Question: I have a button defined in my xaml as
'''
<Button BorderBrush="Transparent" Click="Menu_Btn" Margin="71,584,0,-2" Height="36" Width="38" Padding="0">
<Image Source="Assets/menu.png" Stretch="UniformToFill" Height="36" Width="38"/>
</Button>
'''
As can be seen, I have specifically set the height of button and width equal to the image, however in xaml it doesn't wrap the image properly and shows more width and height. What is going on?

Why is this box bigger, why can't I set margin properly instead of 40, I have to give 71 values.
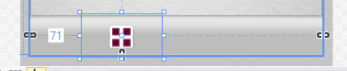
Answer: '<Button>' have an extra Margin that is not part of the Properties you can edit in the Properties box. However, you can edit it by editing the template for it.
Document Online -> Select Button -> Edit Template -> Edit A Copy
Get rid of 'Margin="{StaticResource PhoneTouchTargetOverhang}"' on the Border and it will stretch properly.
---
'''
<Style x:Key="ButtonStyle1" TargetType="Button">
<Setter Property="Background" Value="Transparent"/>
<Setter Property="BorderBrush" Value="{StaticResource PhoneForegroundBrush}"/>
<Setter Property="Foreground" Value="{StaticResource PhoneForegroundBrush}"/>
<Setter Property="BorderThickness" Value="{StaticResource PhoneBorderThickness}"/>
<Setter Property="FontFamily" Value="{StaticResource PhoneFontFamilySemiBold}"/>
<Setter Property="FontSize" Value="{StaticResource PhoneFontSizeMedium}"/>
<Setter Property="Padding" Value="0"/>
<Setter Property="Template">
<Setter.Value>
<ControlTemplate TargetType="Button">
<Grid Background="Transparent">
<VisualStateManager.VisualStateGroups>
<VisualStateGroup x:Name="CommonStates">
<VisualState x:Name="Normal"/>
<VisualState x:Name="MouseOver"/>
<VisualState x:Name="Pressed">
<Storyboard>
<ObjectAnimationUsingKeyFrames Storyboard.TargetProperty="Foreground" Storyboard.TargetName="ContentContainer">
<DiscreteObjectKeyFrame KeyTime="0" Value="{StaticResource PhoneButtonBasePressedForegroundBrush}"/>
</ObjectAnimationUsingKeyFrames>
<ObjectAnimationUsingKeyFrames Storyboard.TargetProperty="Background" Storyboard.TargetName="ButtonBackground">
<DiscreteObjectKeyFrame KeyTime="0" Value="{StaticResource PhoneAccentBrush}"/>
</ObjectAnimationUsingKeyFrames>
</Storyboard>
</VisualState>
<VisualState x:Name="Disabled">
<Storyboard>
<ObjectAnimationUsingKeyFrames Storyboard.TargetProperty="Foreground" Storyboard.TargetName="ContentContainer">
<DiscreteObjectKeyFrame KeyTime="0" Value="{StaticResource PhoneDisabledBrush}"/>
</ObjectAnimationUsingKeyFrames>
<ObjectAnimationUsingKeyFrames Storyboard.TargetProperty="BorderBrush" Storyboard.TargetName="ButtonBackground">
<DiscreteObjectKeyFrame KeyTime="0" Value="{StaticResource PhoneDisabledBrush}"/>
</ObjectAnimationUsingKeyFrames>
<ObjectAnimationUsingKeyFrames Storyboard.TargetProperty="Background" Storyboard.TargetName="ButtonBackground">
<DiscreteObjectKeyFrame KeyTime="0" Value="Transparent"/>
</ObjectAnimationUsingKeyFrames>
</Storyboard>
</VisualState>
</VisualStateGroup>
</VisualStateManager.VisualStateGroups>
<Border x:Name="ButtonBackground" BorderBrush="{TemplateBinding BorderBrush}" BorderThickness="{TemplateBinding BorderThickness}" Background="{TemplateBinding Background}" CornerRadius="0">
<ContentControl x:Name="ContentContainer" ContentTemplate="{TemplateBinding ContentTemplate}" Content="{TemplateBinding Content}" Foreground="{TemplateBinding Foreground}" HorizontalContentAlignment="{TemplateBinding HorizontalContentAlignment}" Padding="{TemplateBinding Padding}" VerticalContentAlignment="{TemplateBinding VerticalContentAlignment}"/>
</Border>
</Grid>
</ControlTemplate>
</Setter.Value>
</Setter>
</Style>
'''
---
'''
<Button BorderBrush="Transparent" Click="Menu_Btn" Margin="71,584,0,-2" Height="36" Width="38" Padding="0" Style="{StaticResource ButtonStyle1}">
<Image Source="Assets/menu.png" Stretch="UniformToFill" Height="36" Width="38"/>
</Button>
'''